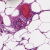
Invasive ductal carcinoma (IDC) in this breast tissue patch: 0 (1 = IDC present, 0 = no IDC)